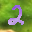
Label: 2